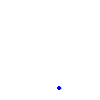
Particle: proton